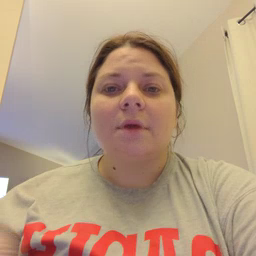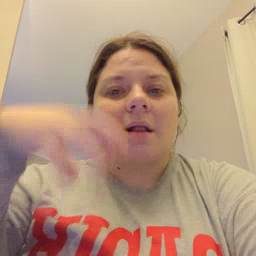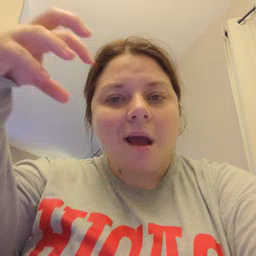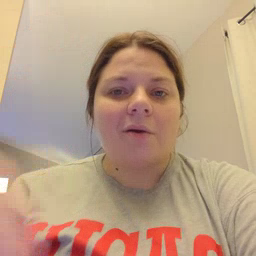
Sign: cloud